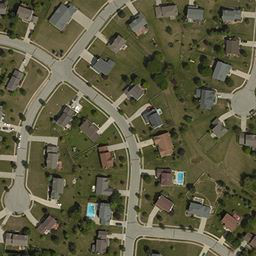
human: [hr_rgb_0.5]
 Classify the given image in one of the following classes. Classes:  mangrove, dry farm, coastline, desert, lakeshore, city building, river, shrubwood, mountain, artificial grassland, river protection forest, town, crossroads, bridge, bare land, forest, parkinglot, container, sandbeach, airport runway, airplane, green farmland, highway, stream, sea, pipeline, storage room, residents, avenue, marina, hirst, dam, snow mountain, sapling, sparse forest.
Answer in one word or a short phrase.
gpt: town